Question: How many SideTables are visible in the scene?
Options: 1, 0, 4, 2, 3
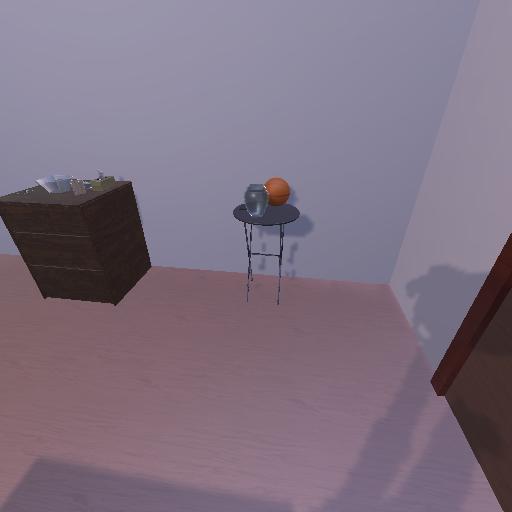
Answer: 1